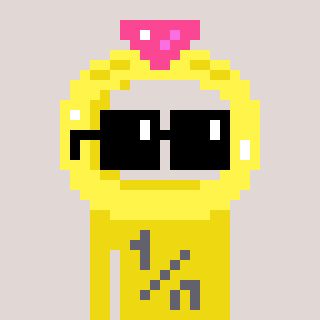
a pixel art character with square black sunglasses, a ring-shaped head and a yellow-colored body on a warm background